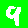
Digit: 9